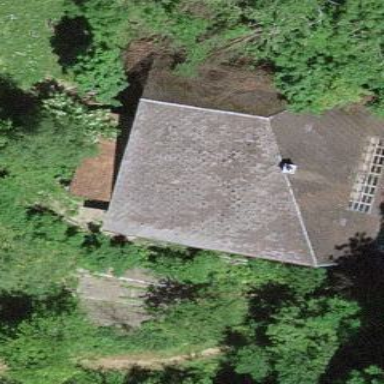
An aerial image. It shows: Farm building.